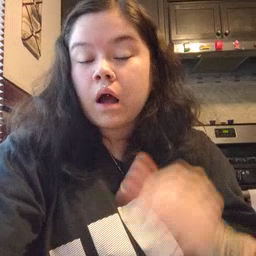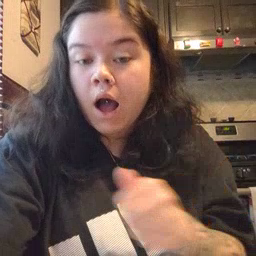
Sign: hide